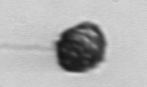
Label: Kryptoperidinium_triquetrum